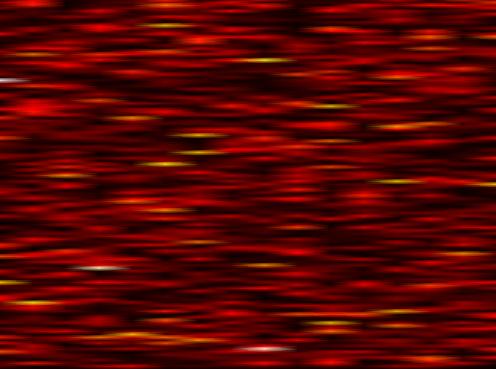
Label: UFMC